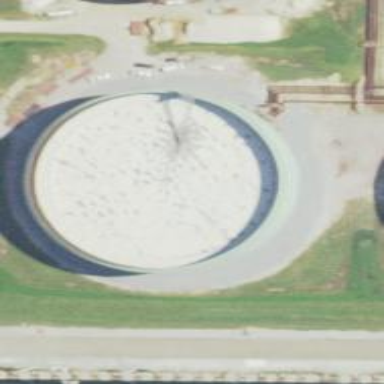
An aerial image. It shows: Storage tank created as man-made structure.